Field crop: maize
Growth stage: 2
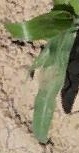
Species: maize